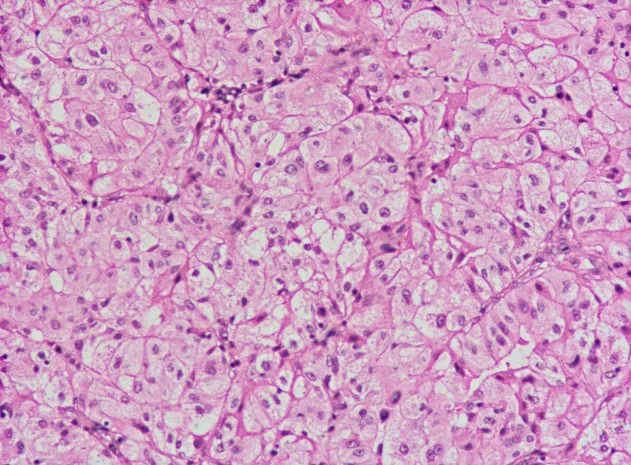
The visible component in the image resembles adenocarcinoma of the rete testis (AORT).
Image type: pathology (h&e)